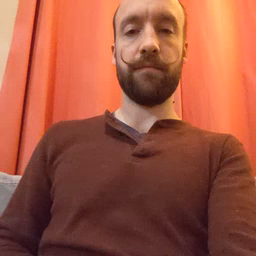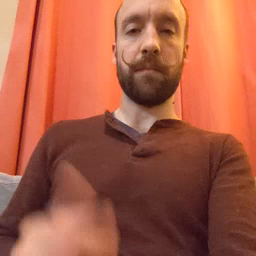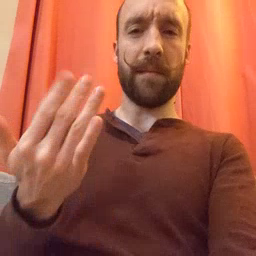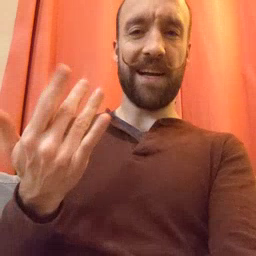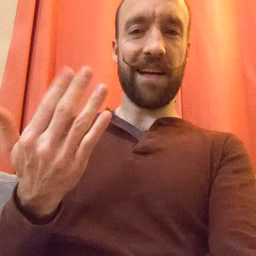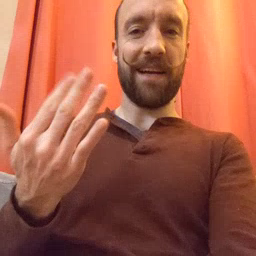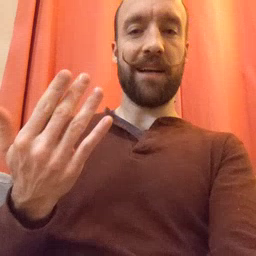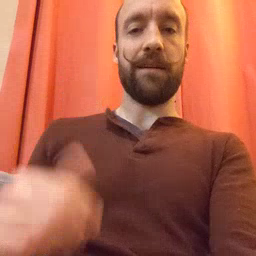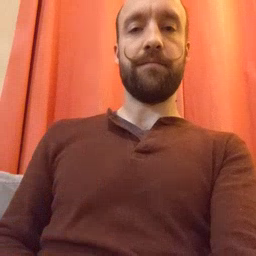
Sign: wait